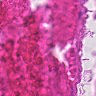
Metastatic tissue present: no